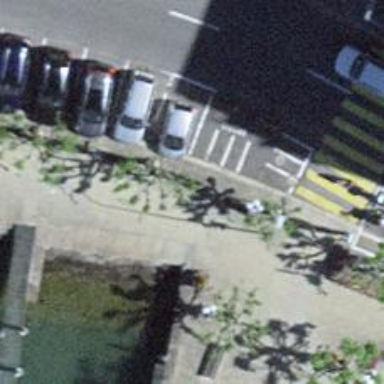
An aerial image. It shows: Bench for seating.